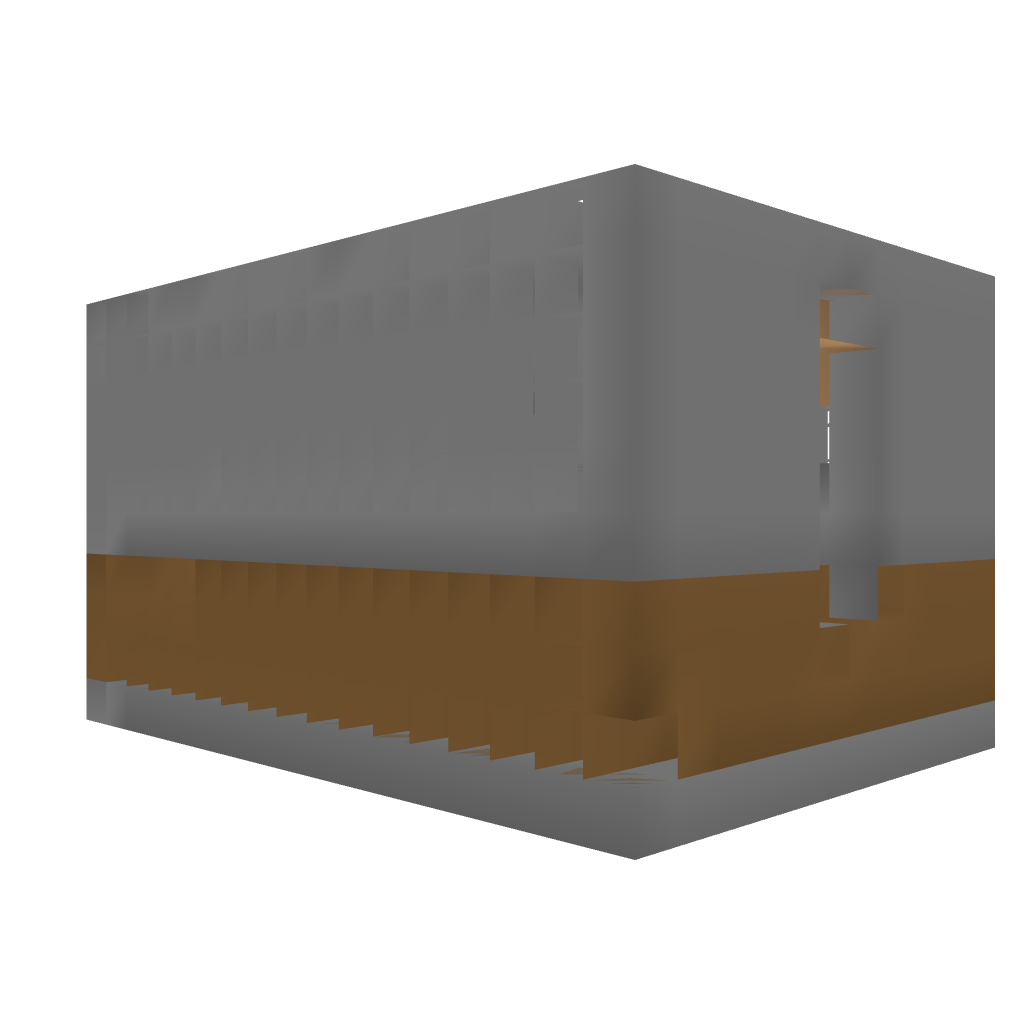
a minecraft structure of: Free Cake Lava Floor Trap bad low quality